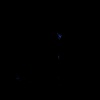
Label: space